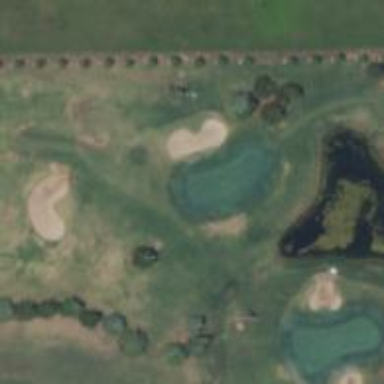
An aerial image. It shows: Golf hole.